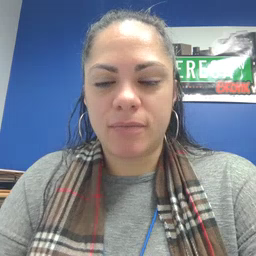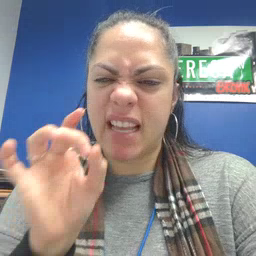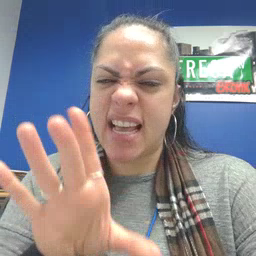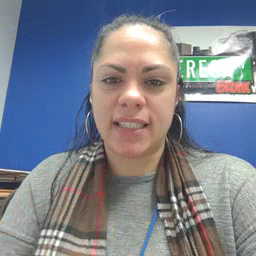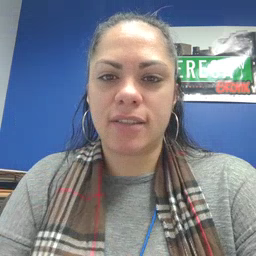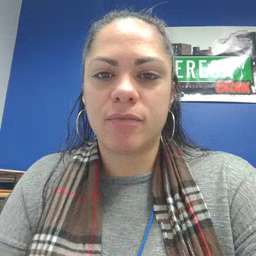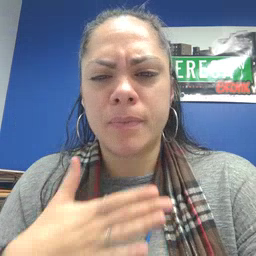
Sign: hate